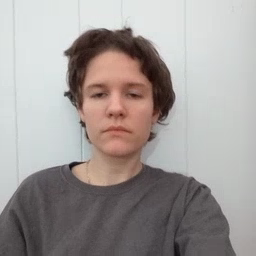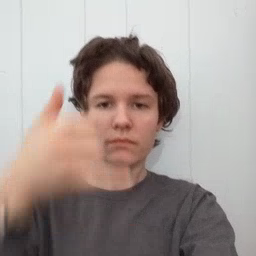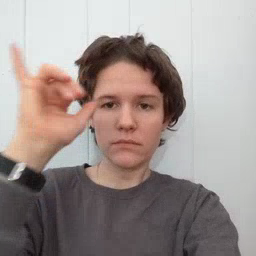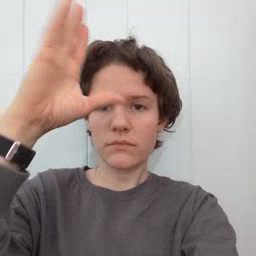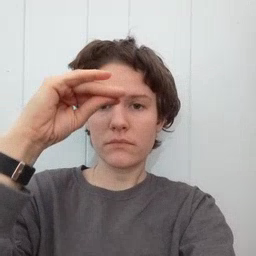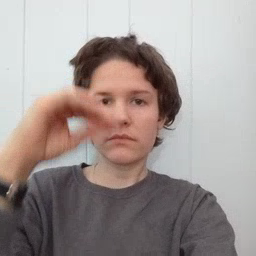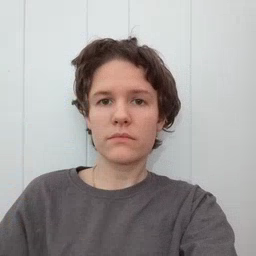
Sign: cowboy